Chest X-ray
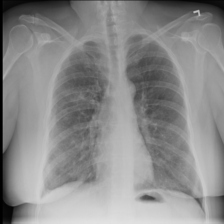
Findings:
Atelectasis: negative
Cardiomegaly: negative
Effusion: negative
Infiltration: negative
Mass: negative
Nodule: negative
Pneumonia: negative
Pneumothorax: negative
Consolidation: negative
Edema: negative
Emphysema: negative
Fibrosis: negative
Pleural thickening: negative
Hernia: negative